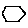
Label: hexagon